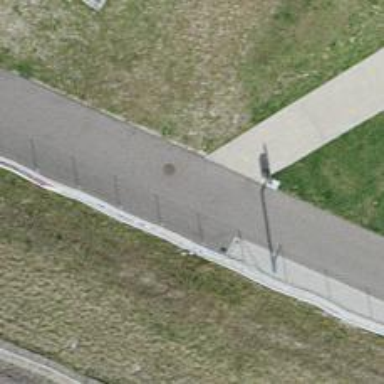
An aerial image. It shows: Footway with concrete surface.